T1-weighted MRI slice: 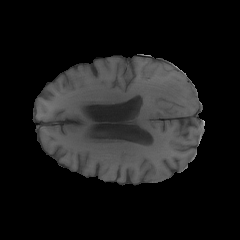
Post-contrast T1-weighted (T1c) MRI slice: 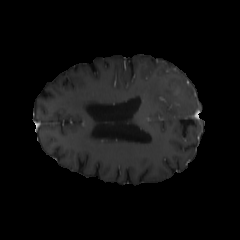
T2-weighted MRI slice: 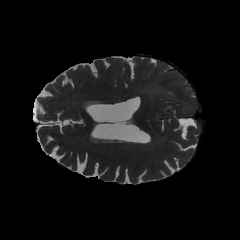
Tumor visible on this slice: yes